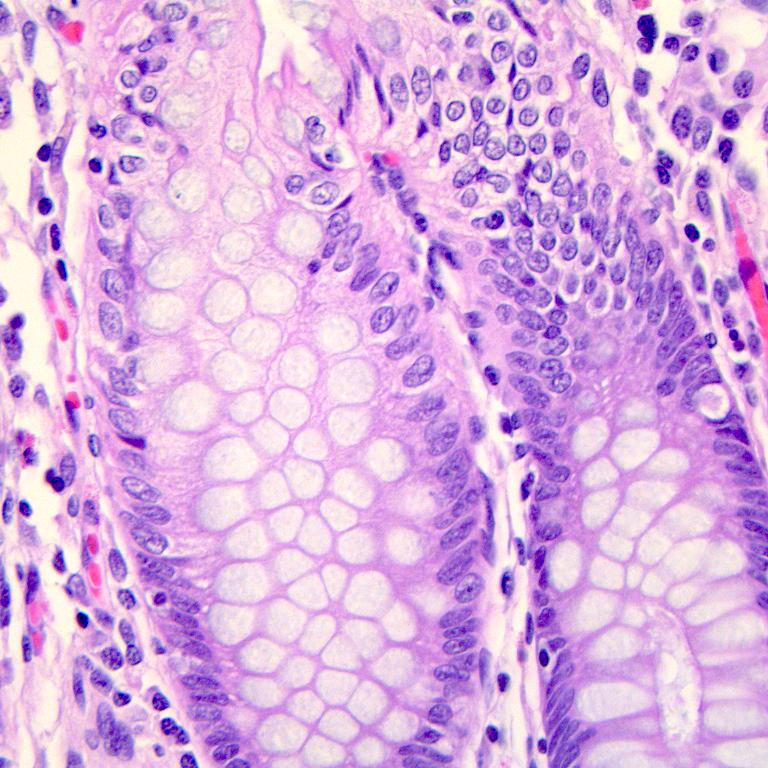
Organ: colon
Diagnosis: benign